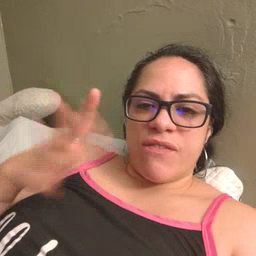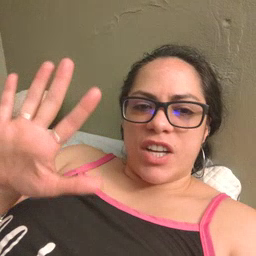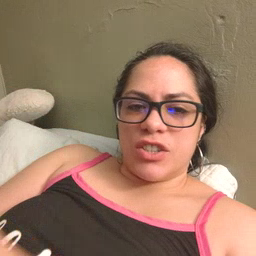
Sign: finish